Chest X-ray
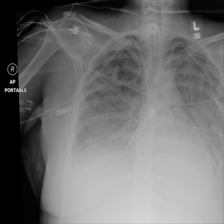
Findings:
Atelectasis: positive
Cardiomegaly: negative
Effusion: positive
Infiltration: negative
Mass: negative
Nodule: negative
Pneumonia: negative
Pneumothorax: negative
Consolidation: negative
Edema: negative
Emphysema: negative
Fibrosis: negative
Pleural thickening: negative
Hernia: negative